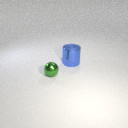
small green metal sphere to the left of large blue metal cylinder